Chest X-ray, AP view. Patient: 30 years old, sex F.
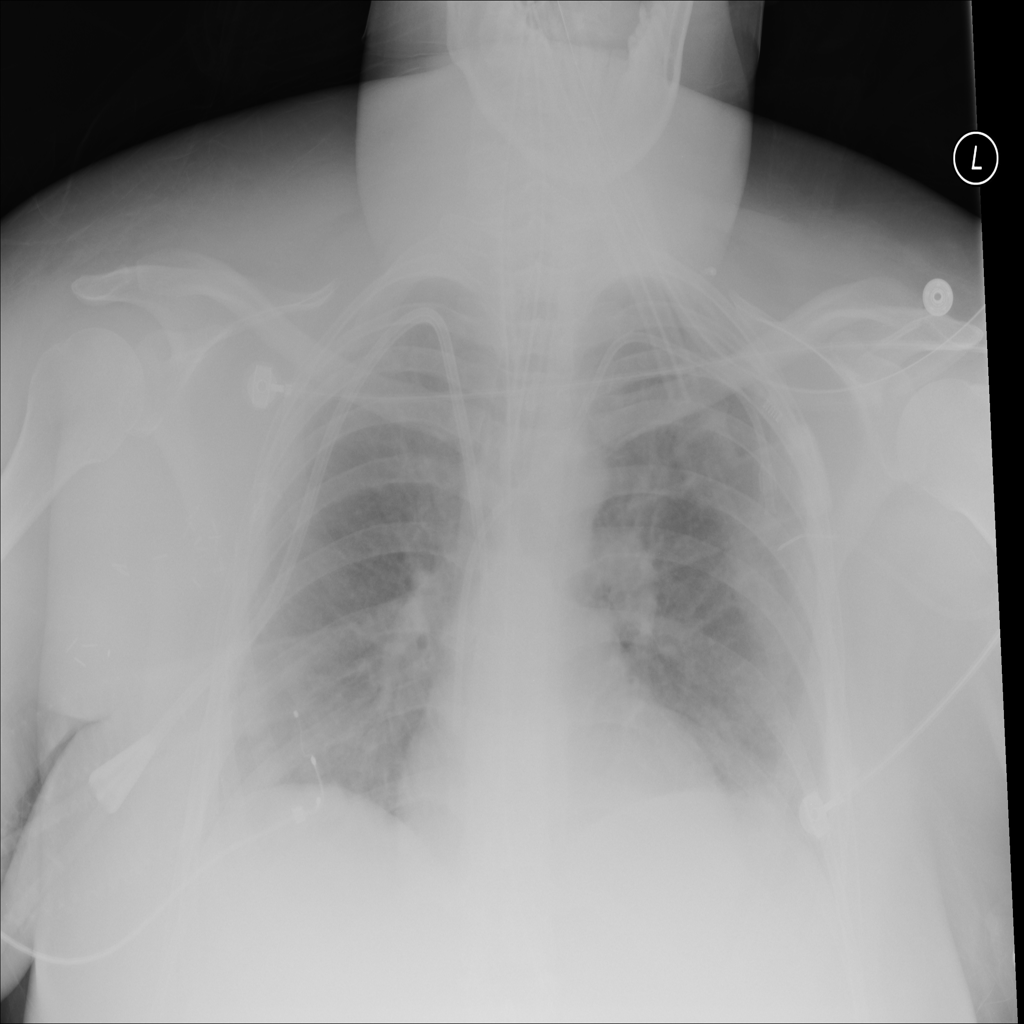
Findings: Effusion